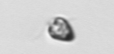
Label: Pyramimonas